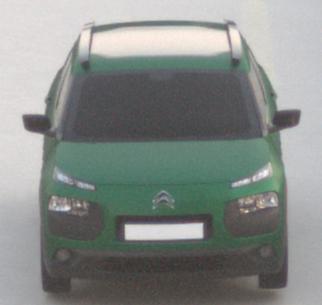
Make: Citroen
Model: C4 Cactus PureTech 75
Detailed model: C4 Cactus
Model produced from: 2014/09
Model produced until: 2015/03
Doors: 5
Color: green
Road condition: dry road
Daytime: dawn
Contrast: low contrast